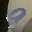
Label: 9